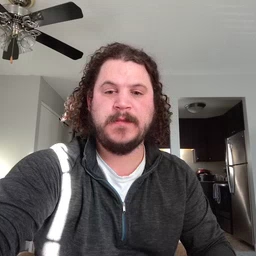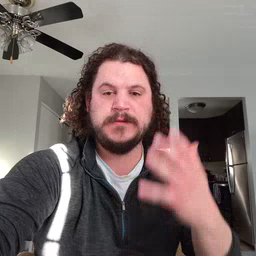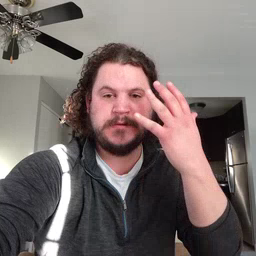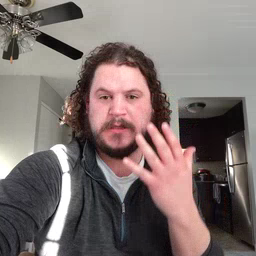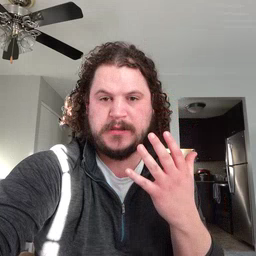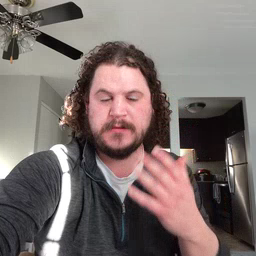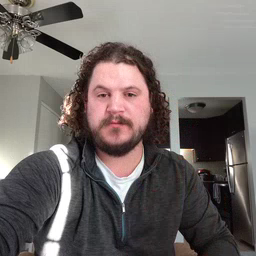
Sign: sad